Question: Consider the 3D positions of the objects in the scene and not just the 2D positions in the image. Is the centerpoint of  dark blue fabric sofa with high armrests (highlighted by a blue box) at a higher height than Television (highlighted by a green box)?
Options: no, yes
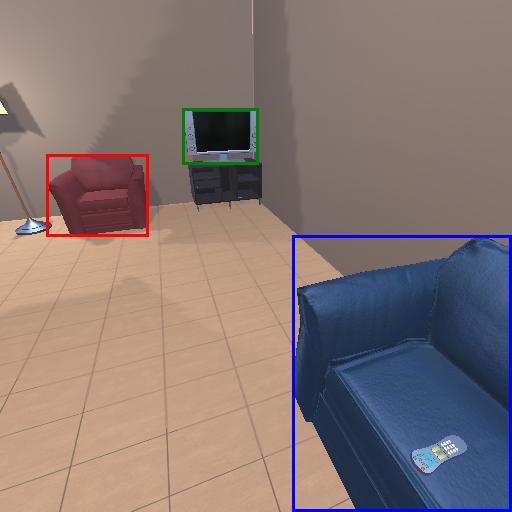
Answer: no